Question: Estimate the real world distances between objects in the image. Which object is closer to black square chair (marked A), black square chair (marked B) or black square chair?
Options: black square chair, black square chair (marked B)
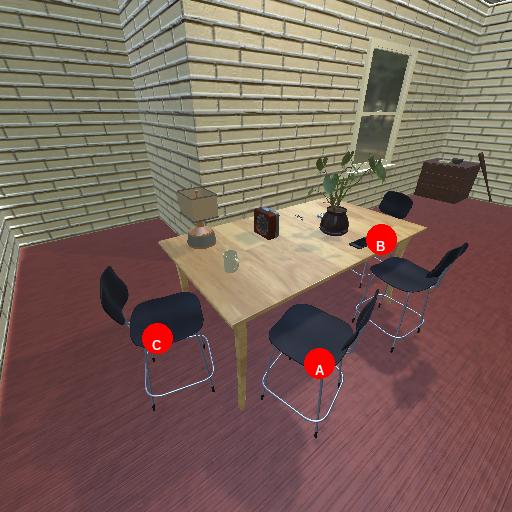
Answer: black square chair